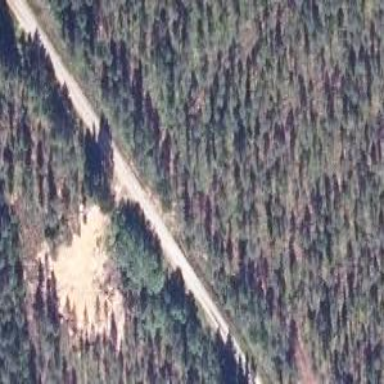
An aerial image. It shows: Unclassified road.